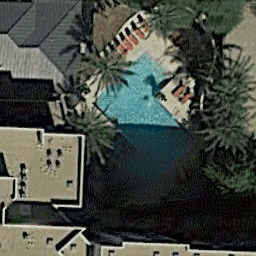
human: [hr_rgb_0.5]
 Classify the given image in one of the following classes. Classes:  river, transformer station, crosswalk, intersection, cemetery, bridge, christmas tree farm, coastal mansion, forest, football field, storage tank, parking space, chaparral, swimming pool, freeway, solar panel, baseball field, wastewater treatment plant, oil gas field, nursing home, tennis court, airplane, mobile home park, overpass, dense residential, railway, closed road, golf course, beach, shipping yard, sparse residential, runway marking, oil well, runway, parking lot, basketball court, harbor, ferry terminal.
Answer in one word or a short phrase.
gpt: swimming pool